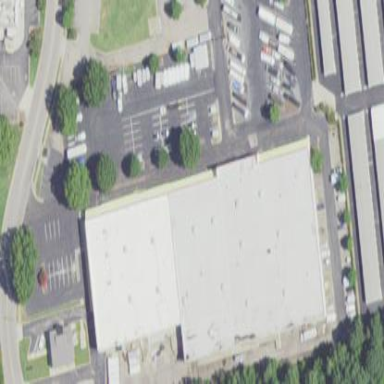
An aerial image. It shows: Commercial building.